Question: I am using classes to its API to create navigation between few pages. In the page I have provided buttons for navigation but I am getting following control for free.

Is there someway to hide this control so that its not shown?
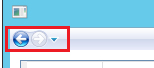
Answer: Is your page rendered inside of a frame? A frame by default supports Navigation. If this is the case you have to set the navigation visibility property of the frame control to hidden.
'''
<Frame Name="Frame1" NavigationUIVisibility="Hidden" >
'''